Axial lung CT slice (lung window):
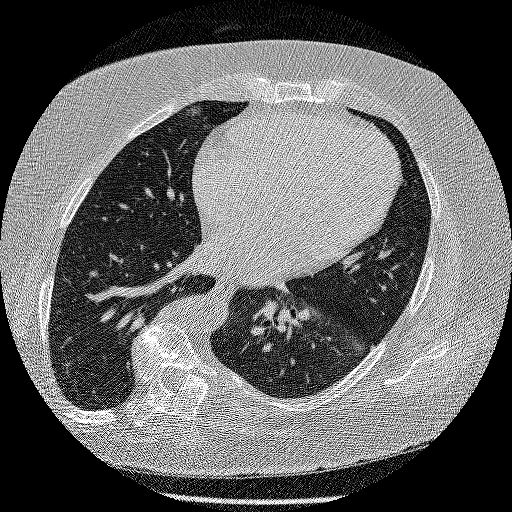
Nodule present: no